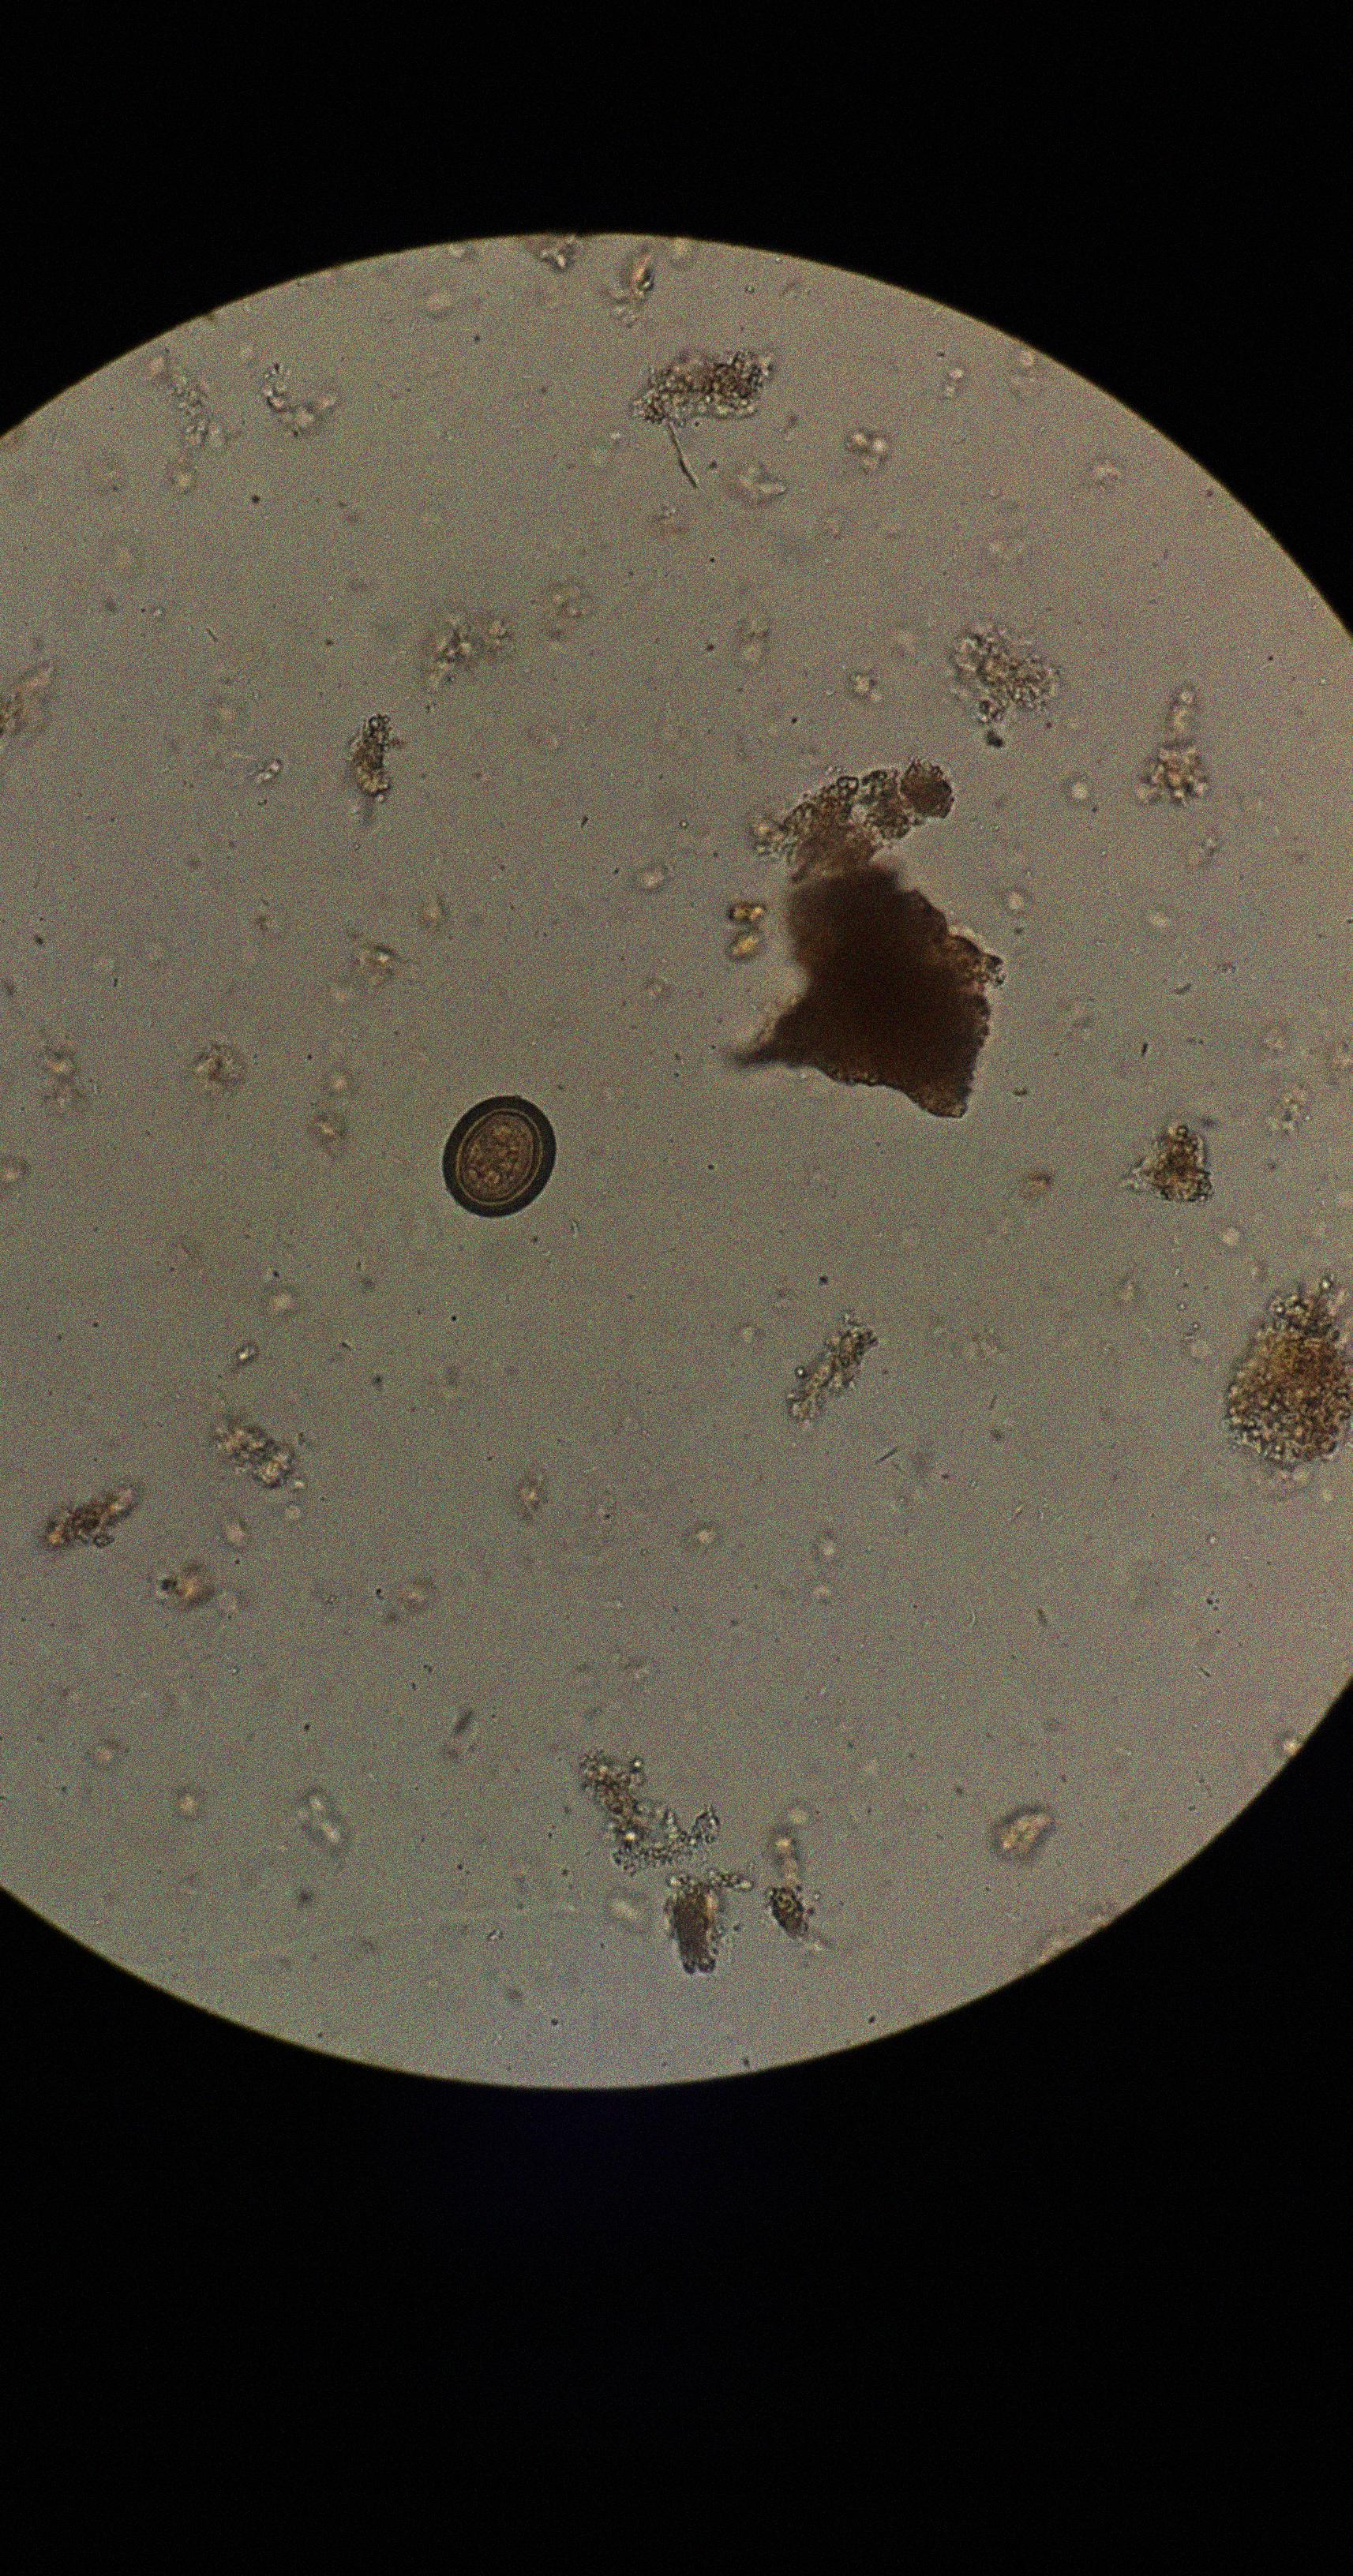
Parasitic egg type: Taenia spp. egg